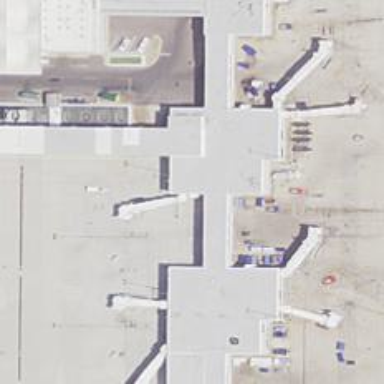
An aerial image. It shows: Airport gate.